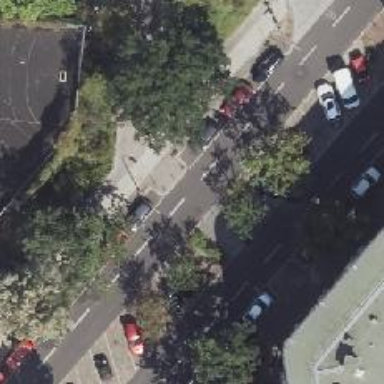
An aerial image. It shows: Unmarked crossing on footway.